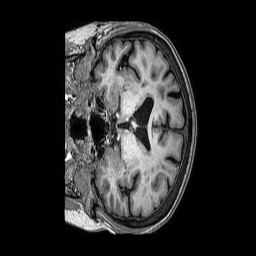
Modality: T1w
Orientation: coronal
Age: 63
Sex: female
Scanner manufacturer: philips
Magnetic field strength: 3 T
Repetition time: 0.006677 s
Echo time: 0.003003 s